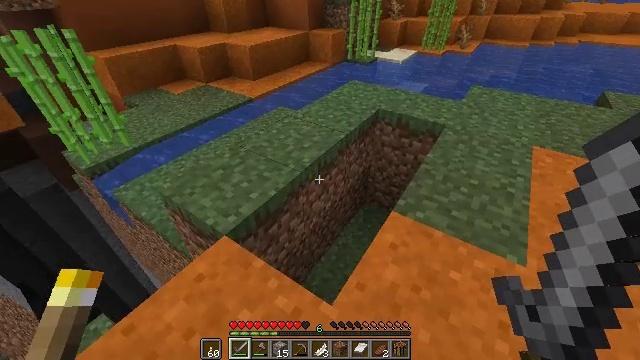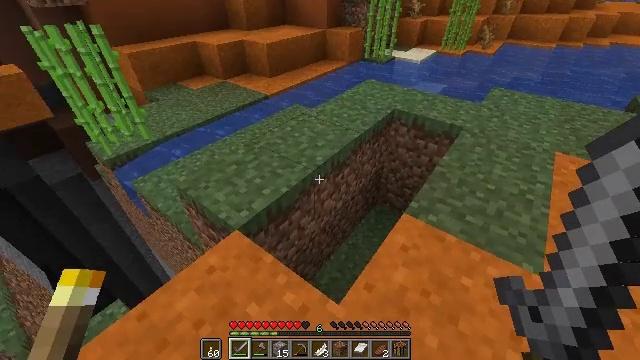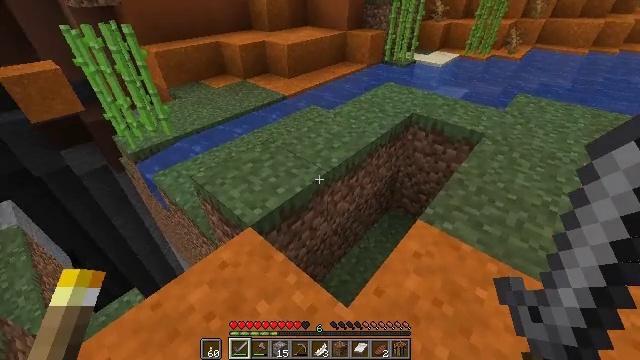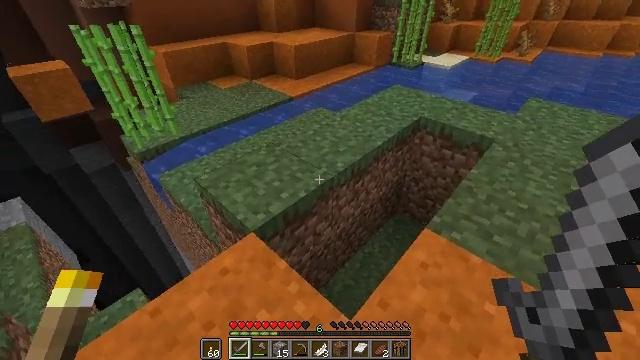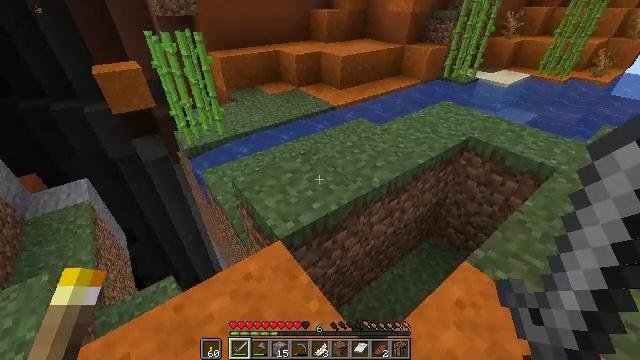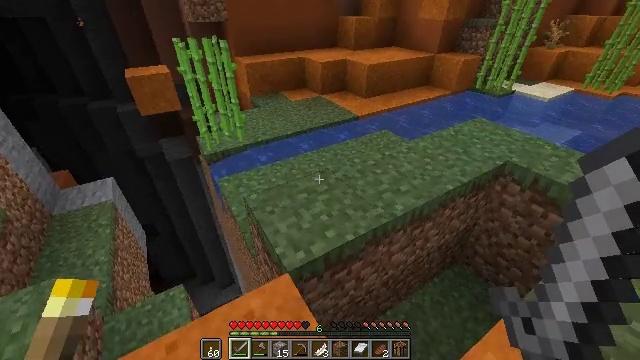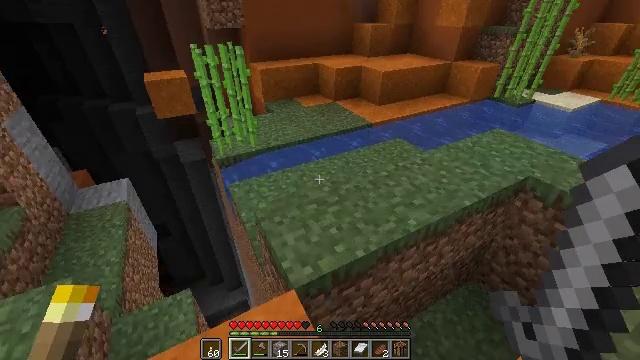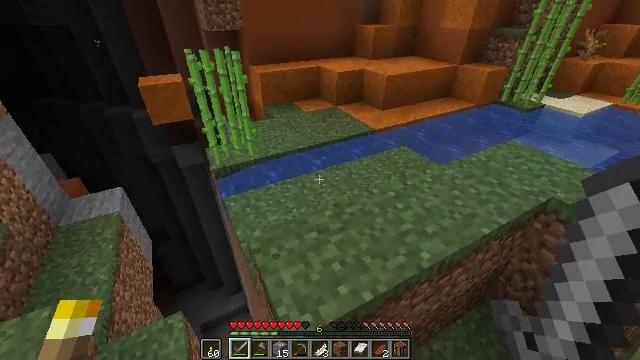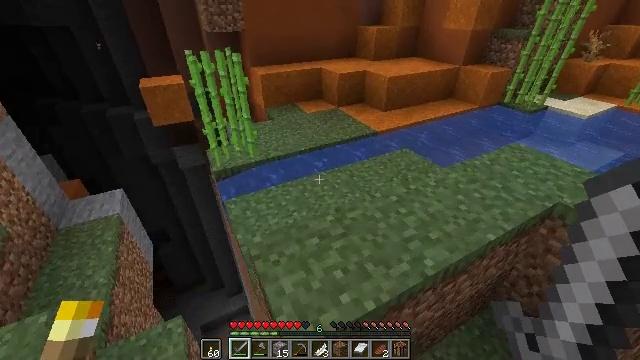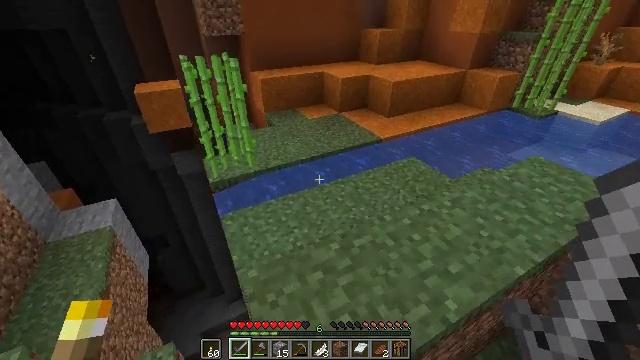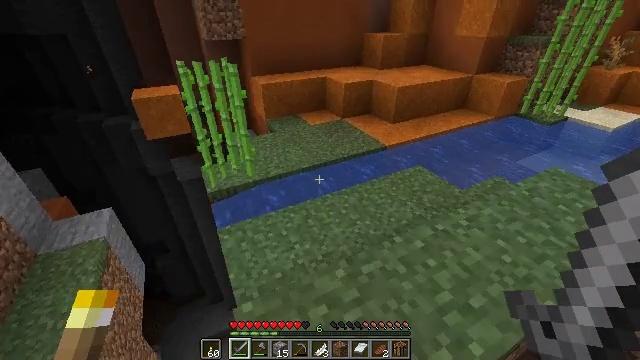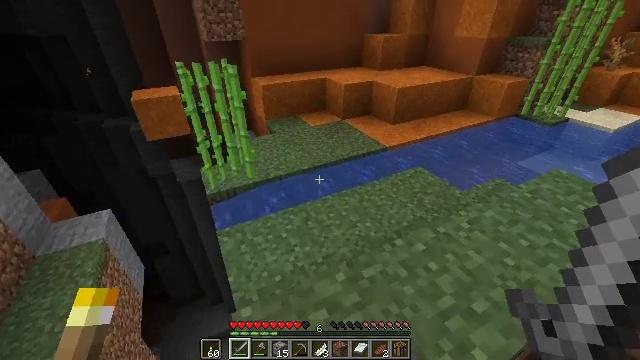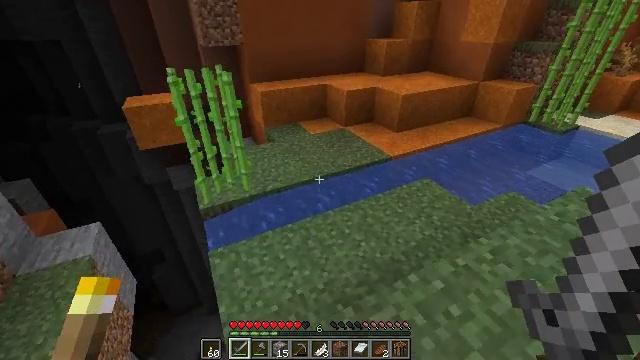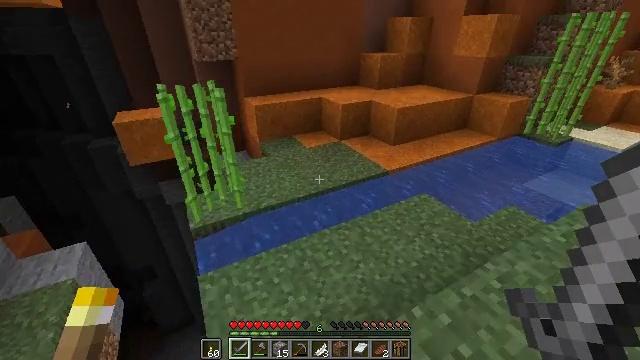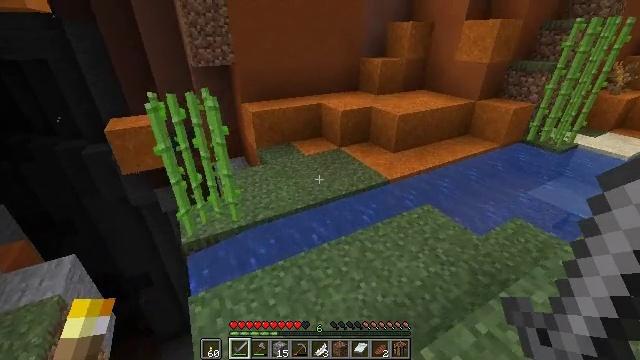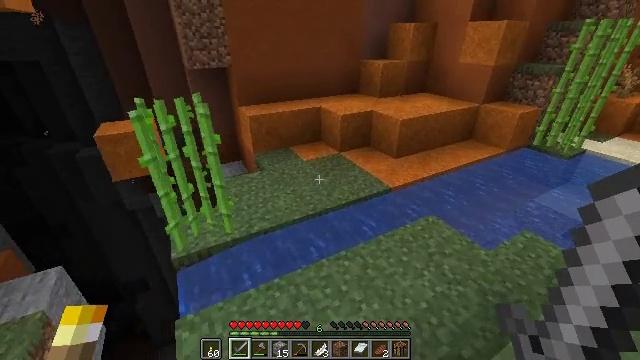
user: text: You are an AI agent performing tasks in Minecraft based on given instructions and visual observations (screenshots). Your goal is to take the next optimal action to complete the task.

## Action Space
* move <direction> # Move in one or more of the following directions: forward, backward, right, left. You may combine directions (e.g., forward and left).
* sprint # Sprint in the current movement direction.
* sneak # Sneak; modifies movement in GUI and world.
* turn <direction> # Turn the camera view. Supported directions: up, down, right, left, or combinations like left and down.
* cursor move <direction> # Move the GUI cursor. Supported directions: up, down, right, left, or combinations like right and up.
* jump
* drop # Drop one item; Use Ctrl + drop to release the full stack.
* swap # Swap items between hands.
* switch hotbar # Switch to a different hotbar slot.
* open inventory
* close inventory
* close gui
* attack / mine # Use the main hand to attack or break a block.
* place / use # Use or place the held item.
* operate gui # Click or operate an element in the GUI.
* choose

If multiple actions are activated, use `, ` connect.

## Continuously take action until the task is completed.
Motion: motion action
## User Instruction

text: Cut down the sugar cane stalks.
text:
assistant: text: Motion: turn left, attack / mine
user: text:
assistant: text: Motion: turn left, attack / mine
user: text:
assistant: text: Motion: move forward, turn left, attack / mine
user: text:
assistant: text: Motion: move forward, turn left and up, attack / mine
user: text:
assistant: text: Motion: move forward, turn left and up, attack / mine
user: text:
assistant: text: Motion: move forward, turn left and up, attack / mine
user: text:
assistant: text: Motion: move forward, attack / mine
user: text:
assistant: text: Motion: move forward, attack / mine
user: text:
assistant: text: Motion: move forward, attack / mine
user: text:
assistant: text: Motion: move forward, attack / mine
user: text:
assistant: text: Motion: move forward, attack / mine
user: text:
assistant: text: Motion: move forward, attack / mine
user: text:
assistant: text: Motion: move forward, turn right and up, attack / mine
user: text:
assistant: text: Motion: move forward, attack / mine
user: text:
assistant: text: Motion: move forward, attack / mine
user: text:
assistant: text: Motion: move forward, attack / mine
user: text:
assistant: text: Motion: move forward, attack / mine
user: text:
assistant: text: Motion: move forward, attack / mine
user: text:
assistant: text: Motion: move forward, attack / mine
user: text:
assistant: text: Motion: move forward, attack / mine
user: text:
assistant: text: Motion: move forward, turn left, attack / mine
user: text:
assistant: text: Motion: move forward, turn left, attack / mine
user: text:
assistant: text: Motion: move forward, turn left, attack / mine
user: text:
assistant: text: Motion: move forward, turn left, attack / mine
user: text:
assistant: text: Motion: move forward, turn left, attack / mine
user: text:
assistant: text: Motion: move forward, turn left, attack / mine
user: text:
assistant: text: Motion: move forward, turn left, attack / mine
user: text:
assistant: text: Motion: move forward, attack / mine
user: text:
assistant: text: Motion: move forward, attack / mine
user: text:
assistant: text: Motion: move forward, attack / mine